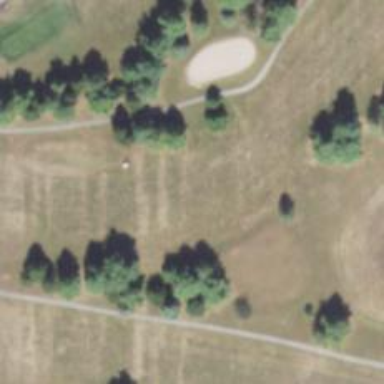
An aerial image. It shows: View of golf hole.